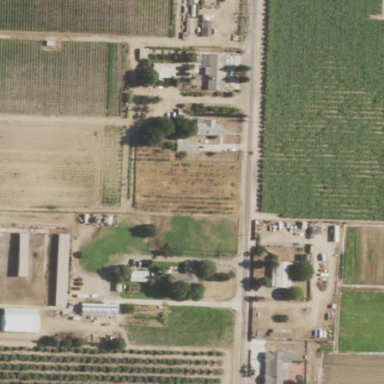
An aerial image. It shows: Farm.